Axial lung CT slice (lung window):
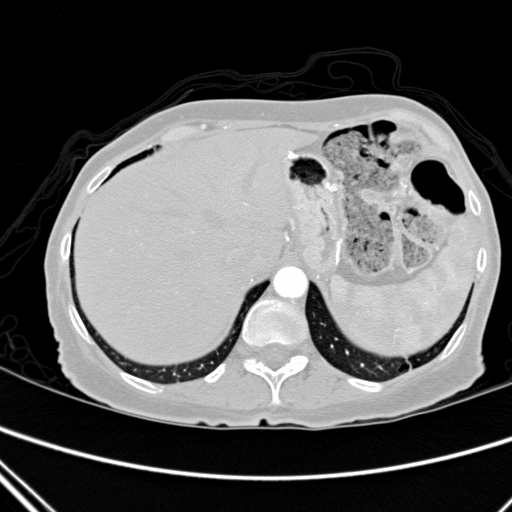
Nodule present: no